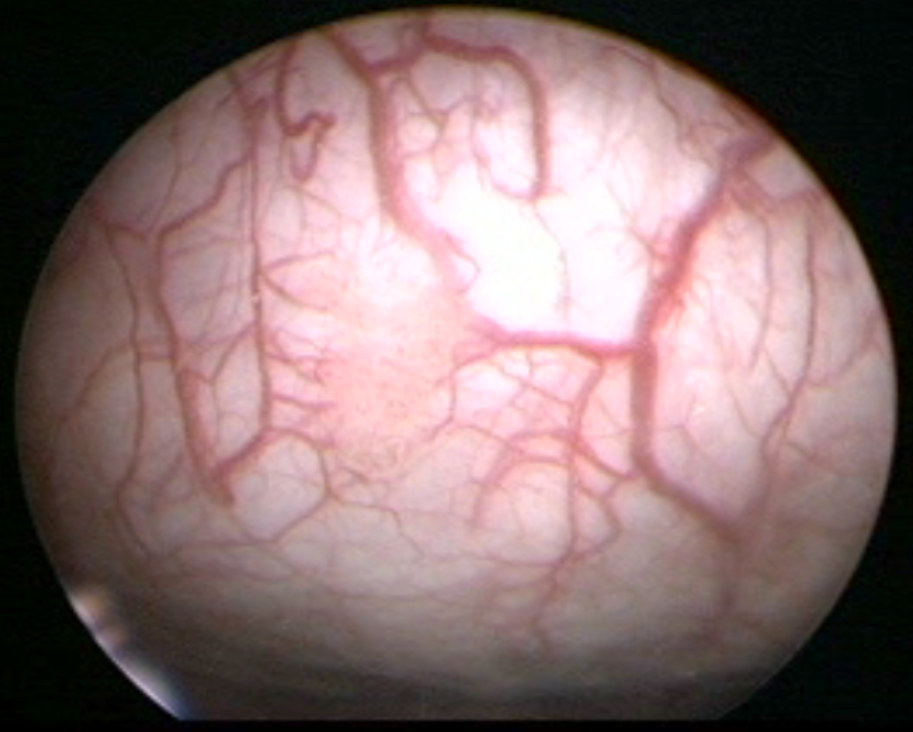
Modality: WLC
Class: Malignant
Subclass: LowGradePapillary
Lesion: L1
Stage: Ta
Morphology: Papillary
Bladder cancer association: Yes